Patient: sex F, age 82
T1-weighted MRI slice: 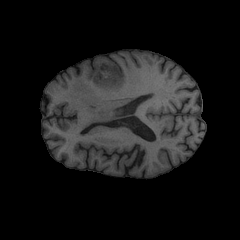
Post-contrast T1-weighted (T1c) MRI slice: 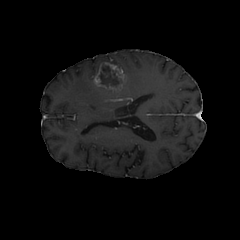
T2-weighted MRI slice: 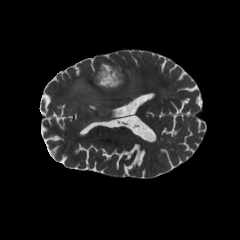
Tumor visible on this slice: yes
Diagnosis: Glioblastoma, IDH-wildtype
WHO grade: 4